【题型】选择题　【知识点】函数　【难度】easy
已知函数 $y = f(x)$ 的图象是下列四个图象之一，且其导函数 $y = f'(x)$ 的图象如图所示，则该函数的图象是 （ ）

A.

 \quad
B.

 \\
C.

 \quad
D.

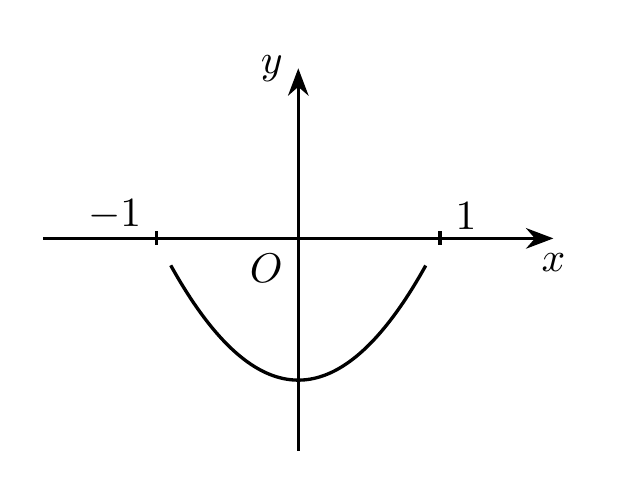
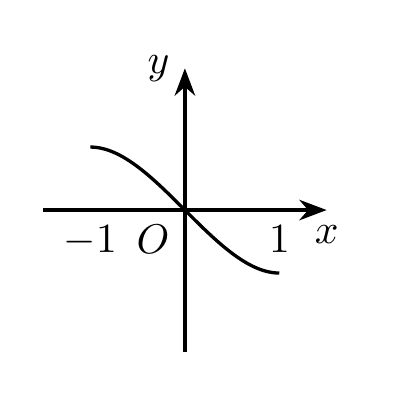
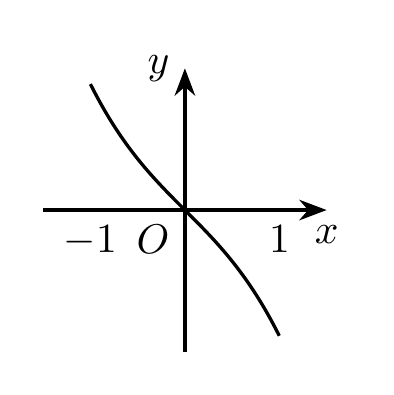
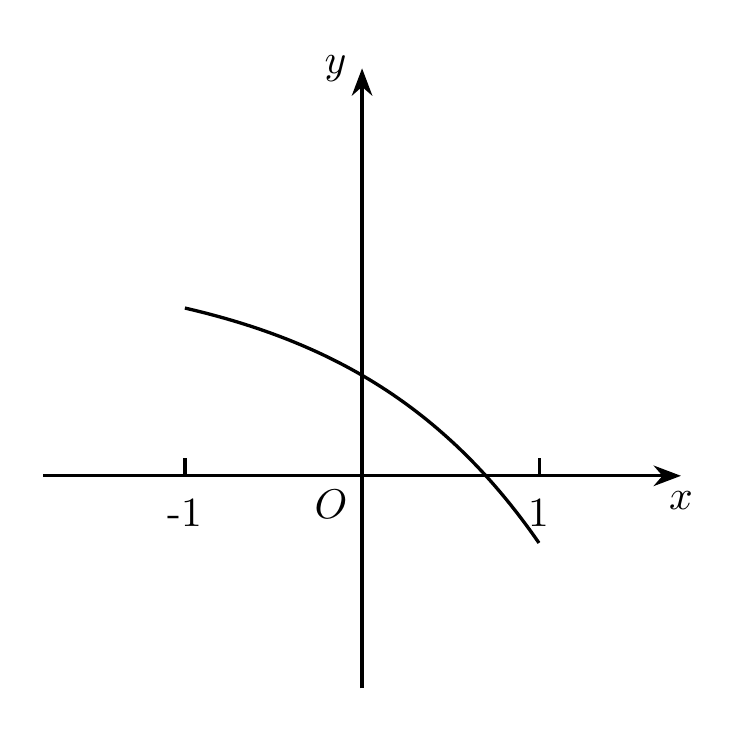
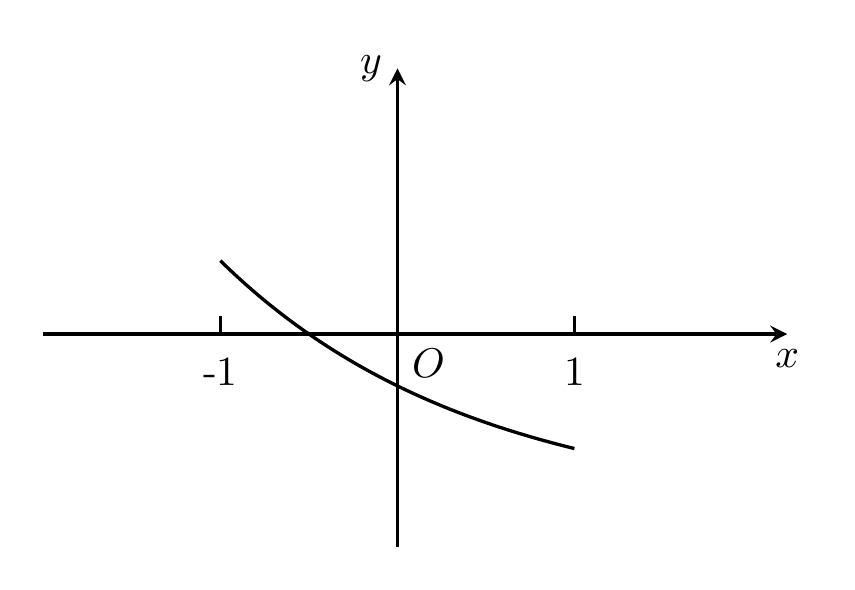
【解答】
【答案】 A

【分析】 根据导函数图象可判断原函数切线斜率的变化，结合选项中的图象即可判断.

【解答】 解： 由图可知 $y = f'(x)$ 在 $(-1, 0)$ 上单调递减，在 $(0, 1)$ 上单调递增， \\
A, 则 $y = f(x)$ 的切线斜率在 $(-1, 0)$ 上递减，在 $(0, 1)$ 上递增，符合题意； \\
B, $y = f(x)$ 的切线斜率在 $(-1, 0)$ 上递增，在 $(0, 1)$ 上递减，不符合题意； \\
C, $y = f(x)$ 的切线斜率在 $(-1, 1)$ 上递减，不符合题意； \\
D, $y = f(x)$ 的切线斜率在 $(-1, 1)$ 上递增，不符合题意. \\
故选： A.

【点评】 本题考查了切线斜率的变化，属于基础题.